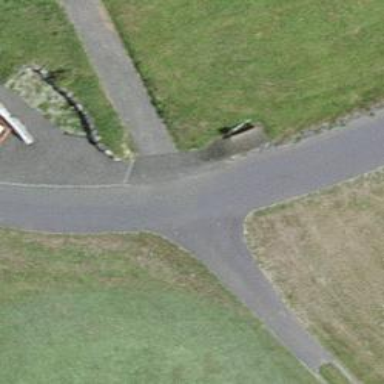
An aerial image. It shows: Brown bench.